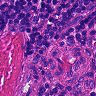
Metastatic tissue present: no